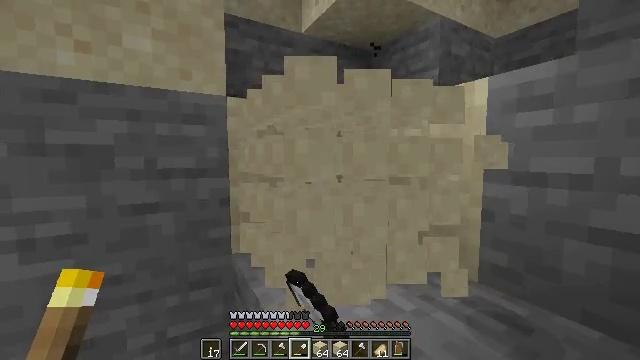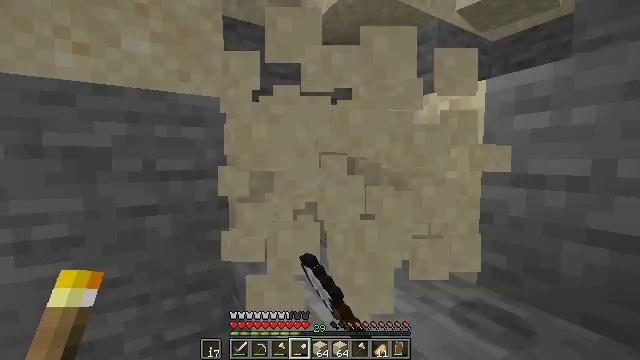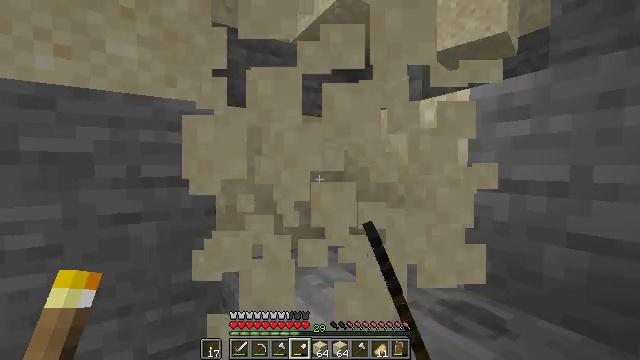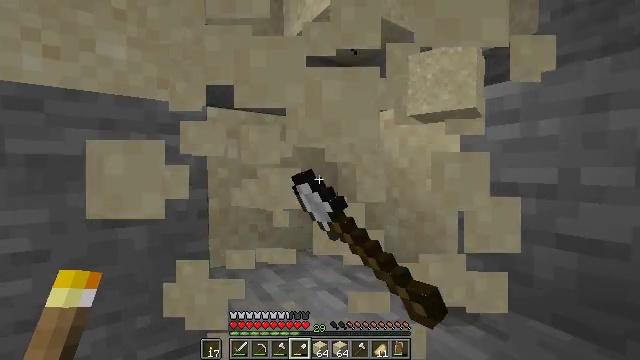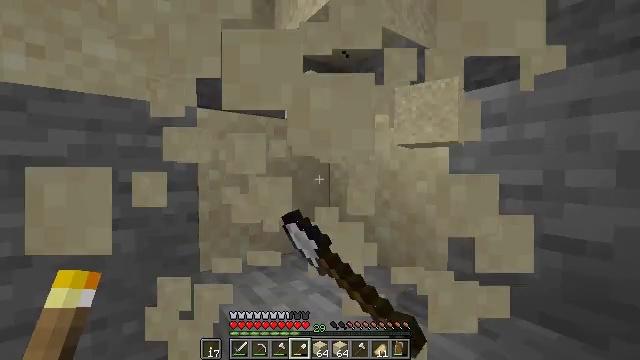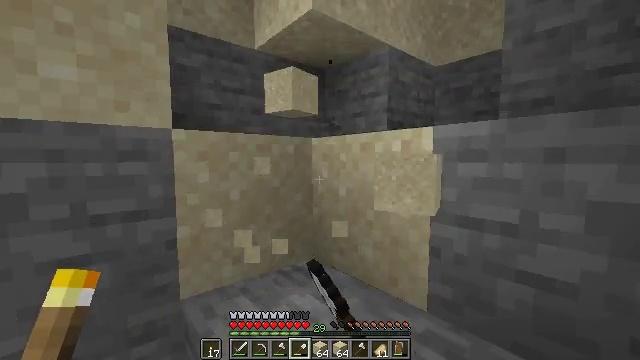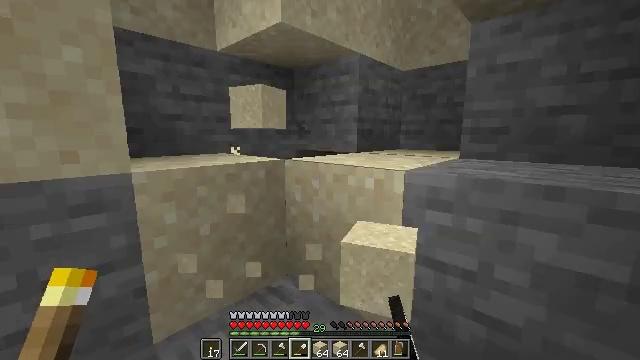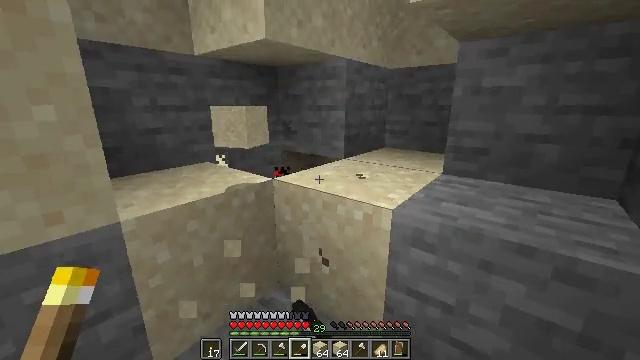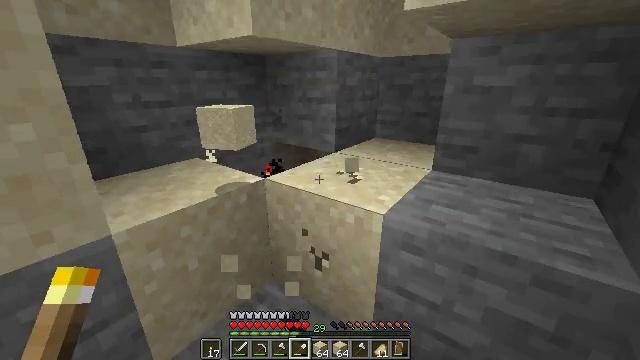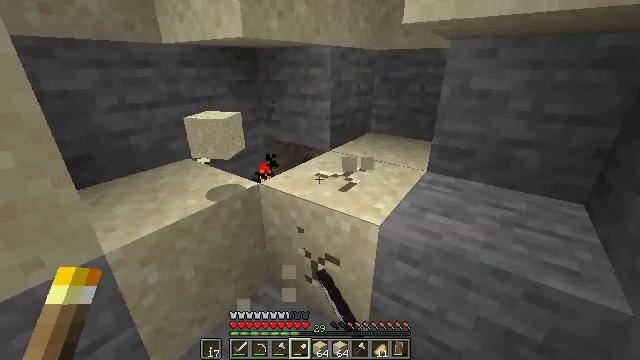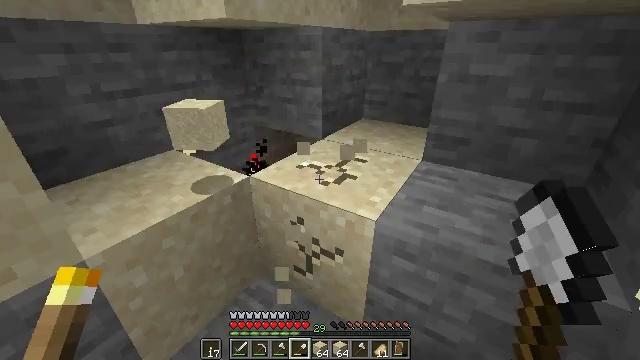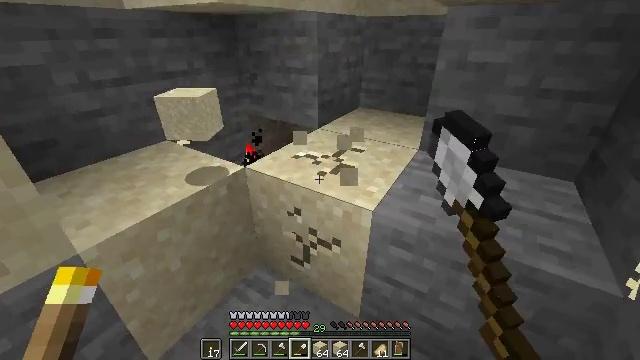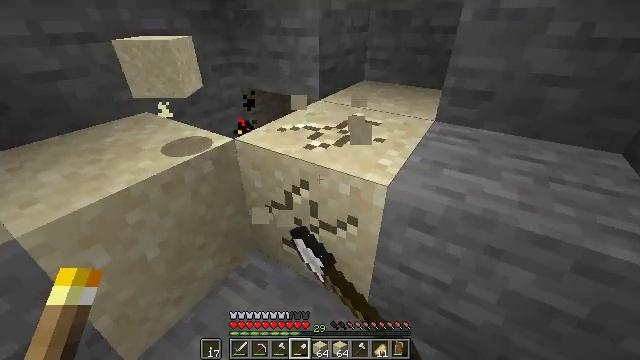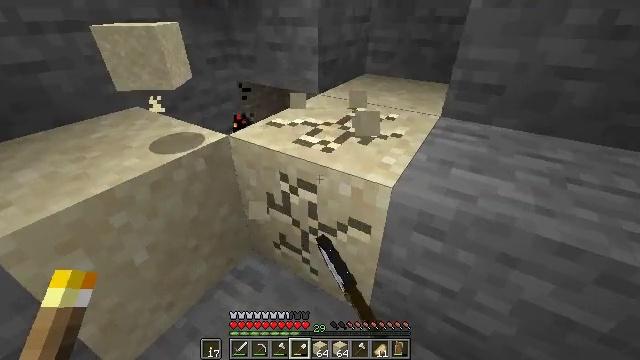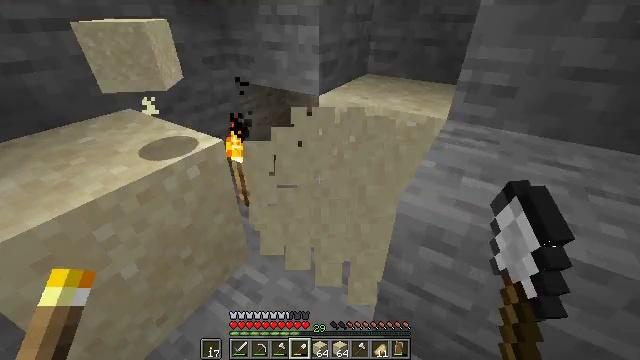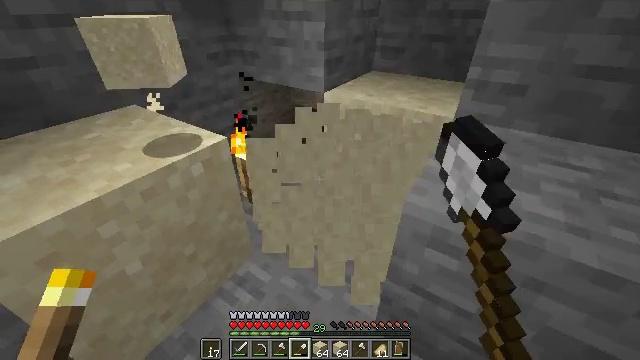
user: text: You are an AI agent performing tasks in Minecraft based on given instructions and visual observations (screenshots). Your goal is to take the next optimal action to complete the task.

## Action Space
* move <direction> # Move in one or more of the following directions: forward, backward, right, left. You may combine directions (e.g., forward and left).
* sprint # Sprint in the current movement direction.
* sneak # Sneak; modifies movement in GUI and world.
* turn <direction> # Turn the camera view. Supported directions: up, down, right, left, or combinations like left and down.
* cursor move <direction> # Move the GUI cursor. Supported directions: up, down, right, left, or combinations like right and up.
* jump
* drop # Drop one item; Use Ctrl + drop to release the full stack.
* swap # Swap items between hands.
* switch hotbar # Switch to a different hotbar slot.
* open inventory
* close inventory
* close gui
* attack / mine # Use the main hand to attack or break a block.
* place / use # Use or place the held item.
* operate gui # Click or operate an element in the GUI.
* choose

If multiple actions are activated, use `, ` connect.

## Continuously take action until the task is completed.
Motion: motion action
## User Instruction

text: Attack the ground to gather sand.
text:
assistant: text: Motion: attack / mine
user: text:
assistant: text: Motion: turn right and up, attack / mine
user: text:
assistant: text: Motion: turn right, attack / mine
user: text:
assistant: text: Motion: turn right, attack / mine
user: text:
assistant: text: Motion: move forward, turn right and down, attack / mine, jump
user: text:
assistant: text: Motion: move forward, turn right and down, attack / mine, jump
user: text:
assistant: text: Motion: move forward and move right, turn right and down, attack / mine, jump
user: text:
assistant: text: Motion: move forward and move right, turn right and down, attack / mine, jump
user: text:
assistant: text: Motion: move forward, turn right and down, attack / mine, jump
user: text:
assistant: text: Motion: move forward, turn right and down, attack / mine
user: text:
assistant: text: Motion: move forward, turn down, attack / mine
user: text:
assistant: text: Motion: move forward, turn down, attack / mine
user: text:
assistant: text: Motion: turn down, attack / mine
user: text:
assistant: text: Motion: attack / mine
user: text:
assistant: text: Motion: turn left, attack / mine
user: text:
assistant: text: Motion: turn left and down, attack / mine
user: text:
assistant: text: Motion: turn left and up, attack / mine
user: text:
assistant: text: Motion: turn left and up, attack / mine
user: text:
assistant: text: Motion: turn left and up, attack / mine
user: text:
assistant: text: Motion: attack / mine
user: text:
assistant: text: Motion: attack / mine
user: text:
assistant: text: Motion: attack / mine
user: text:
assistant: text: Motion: turn left and up, attack / mine
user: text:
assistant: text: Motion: turn left and up, attack / mine
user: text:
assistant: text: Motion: turn left and up, attack / mine
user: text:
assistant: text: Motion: turn left and up, attack / mine
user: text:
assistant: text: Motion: turn up, attack / mine
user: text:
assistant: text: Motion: turn up, attack / mine
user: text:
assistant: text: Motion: turn left and up, attack / mine
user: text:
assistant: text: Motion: turn up, attack / mine